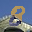
Label: 8